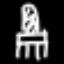
Label: chair